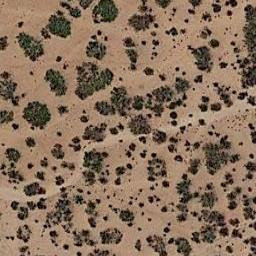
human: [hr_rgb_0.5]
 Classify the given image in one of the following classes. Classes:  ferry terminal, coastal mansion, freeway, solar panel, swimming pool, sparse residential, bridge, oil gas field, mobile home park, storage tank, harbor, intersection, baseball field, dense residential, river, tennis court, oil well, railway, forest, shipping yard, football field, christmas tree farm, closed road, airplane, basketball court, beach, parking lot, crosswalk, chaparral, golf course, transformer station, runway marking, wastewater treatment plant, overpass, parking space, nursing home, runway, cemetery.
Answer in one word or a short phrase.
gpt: chaparral